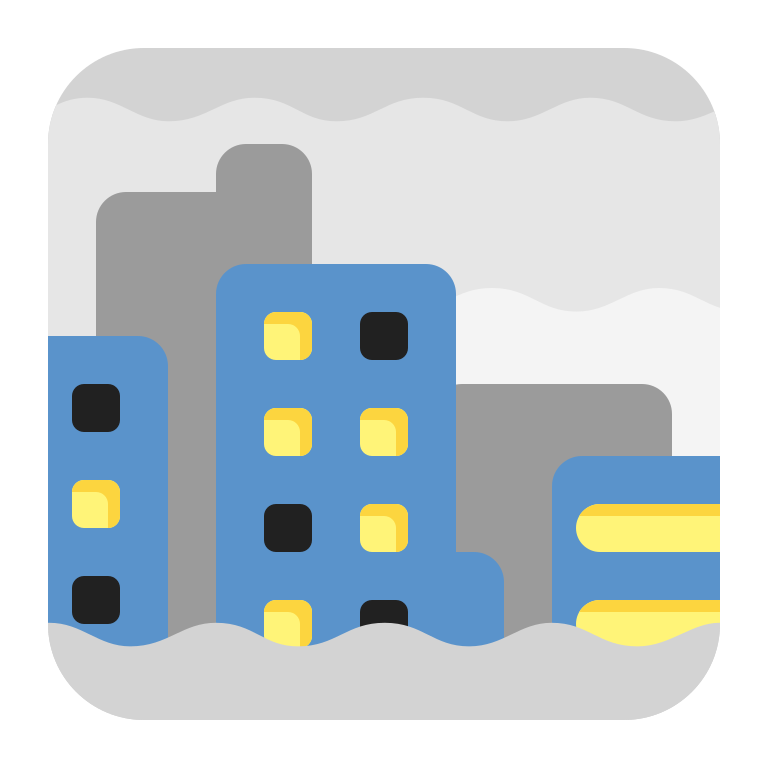
foggy flat